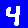
Digit: 4